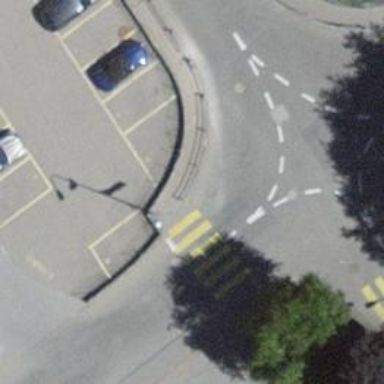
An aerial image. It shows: Uncontrolled zebra crossing on the road.